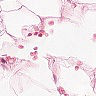
Metastatic tissue present: no